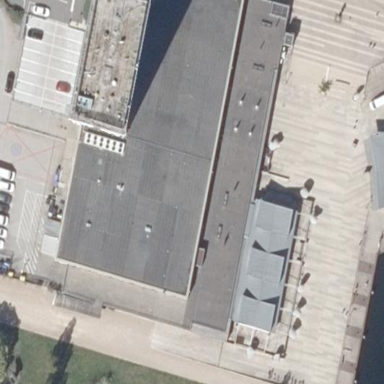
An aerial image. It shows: Part of building with flat roof made of tar paper.